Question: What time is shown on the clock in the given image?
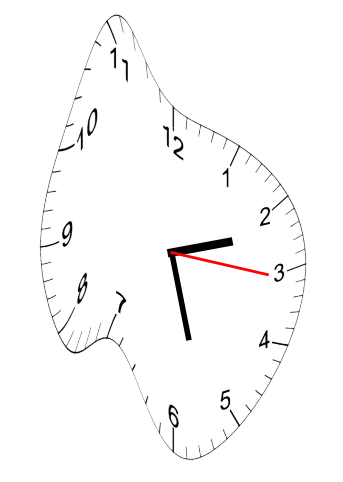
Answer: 02:27:16